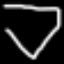
Label: diamond